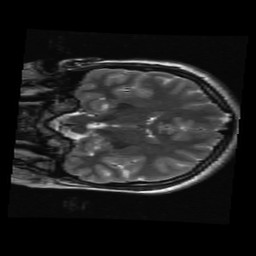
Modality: T2w
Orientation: coronal
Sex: female
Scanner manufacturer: ge
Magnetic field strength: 3 T
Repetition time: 5 s
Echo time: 0.1007 s